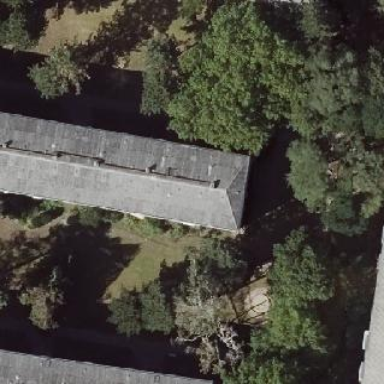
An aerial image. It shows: Hipped roof apartment building.